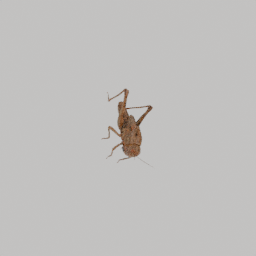
Label: animals